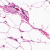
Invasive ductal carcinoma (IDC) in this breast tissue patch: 0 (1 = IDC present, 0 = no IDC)